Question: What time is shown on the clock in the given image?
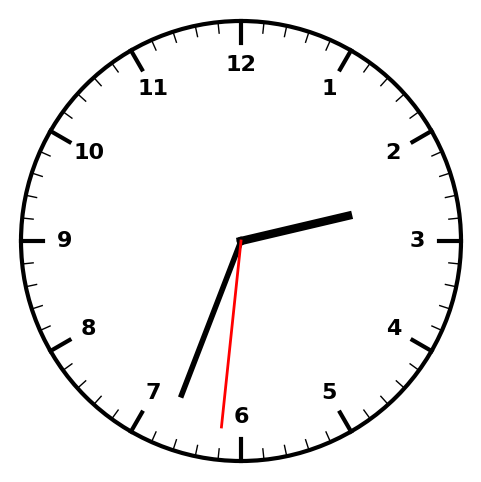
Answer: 02:33:31